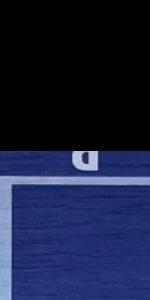
Label: Empty